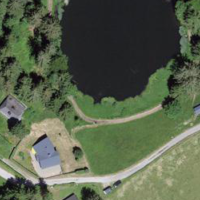
EUNIS habitat code: 25
Species observed at this site:
Nymphaea alba
Menyanthes trifoliata
Anas platyrhynchos
Epilobium palustre
Filipendula ulmaria
Persicaria amphibia
Caltha palustris
Geum rivale
Lycopus europaeus
Dactylorhiza majalis
Tussilago farfara
Sanicula europaea